Question: I know this has been asked before.
However, I have ensured that the profile is in BOTH the project and target.
Actually should I set that up in the project or in target?

Update: I can actually install the app on device but if and only if I change the code signing identity to iPhone Developer for debug.
However, I obviously want to launch the application with my distribution profile instead of my developer profile.
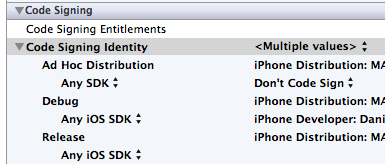
Answer: I finally got this thing solved.
Basically I deleted all certificate and provisioning profile from itunes connect or apple developer website.
Then I waited 5 minutes. Add 2 distribution provisioning profile. Then do it again.
It works.
Oh ya, I need to ensure that the code signing identity points to the right provisioning profile. That's it.